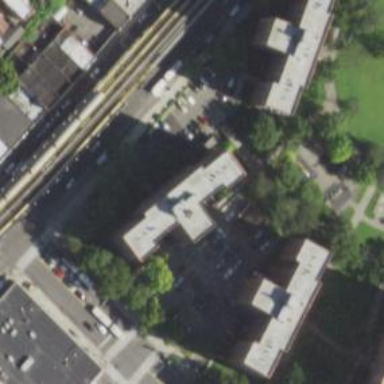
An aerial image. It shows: Image showing building with apartments.